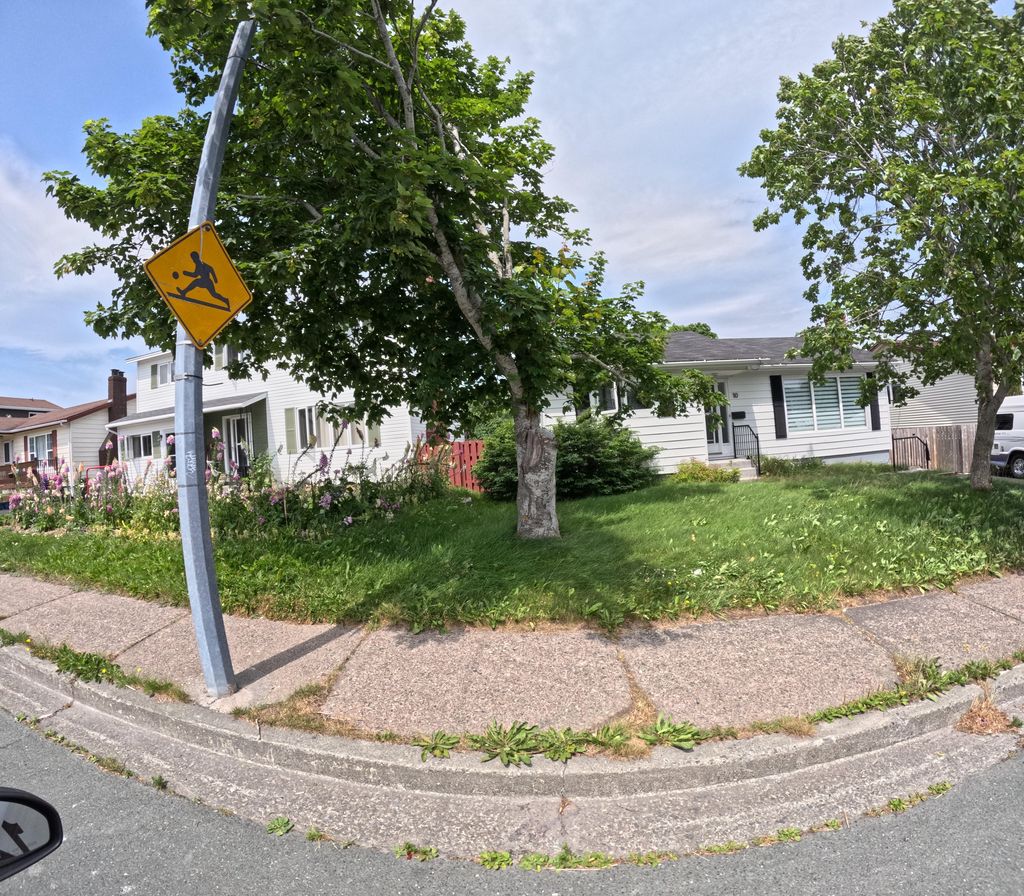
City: st_johns